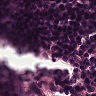
Metastatic tissue present: no